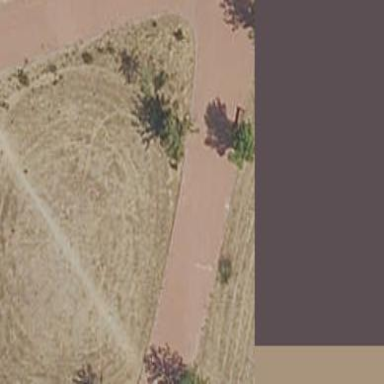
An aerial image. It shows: Lovely park for leisure and relaxation.